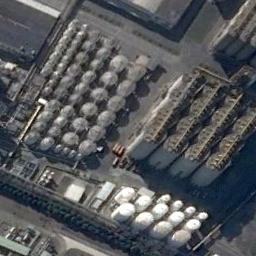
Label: storage_tank